Current action and preconditions to check: trajectory_clear

Your task: For each precondition in the list above, predict whether it will hold at this action.

Consider the current scene as observed from the mobile robot's camera, and analyze the predicted future states of all dynamic agents (e.g., people, animals, vehicles, or any moving entities) within the NEXT SECOND.

IMPORTANT: Only answer "very likely" if you are absolutely certain—based on strong, clear evidence—that a dynamic agent will violate the precondition in the predicted future state. Do NOT answer "very likely" for unlikely, ambiguous, or low-probability risks.

Ask yourself for each precondition: Is there a high probability, with clear and convincing evidence, that the predicted future states of any dynamic agent will interfere with the predicted future state of the currently executing action within the NEXT SECOND, causing that precondition to fail?

Assess the risk level based on these predictions. Use "likely" or "very likely" if motions create a clear risk of interference.

Use "neutral" or "improbable" if agents are nearby but their predicted paths are clearly diverging or non-conflicting.

Failure Risk Categories: "very improbable", "improbable", "neutral", "likely", "very likely"

Answer Format: Output ONLY the probability_of_failure value from these categories: "very improbable", "improbable", "neutral", "likely", "very likely"

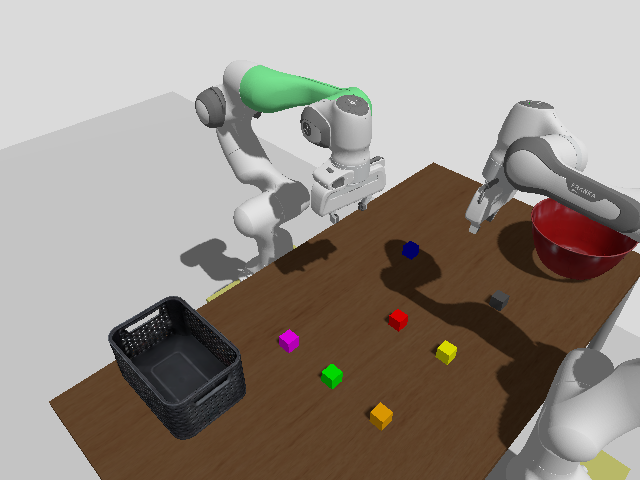

Answer: improbable